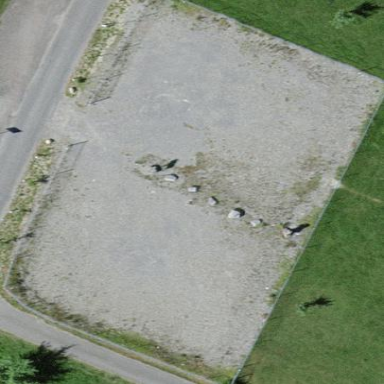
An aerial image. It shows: Parking area with gravel surface.